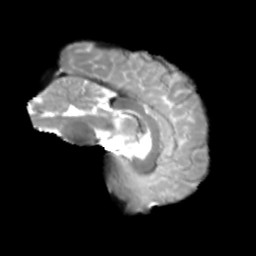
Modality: T2w
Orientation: sagittal
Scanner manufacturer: siemens
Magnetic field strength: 3 T
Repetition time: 4 s
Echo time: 0.0594 s